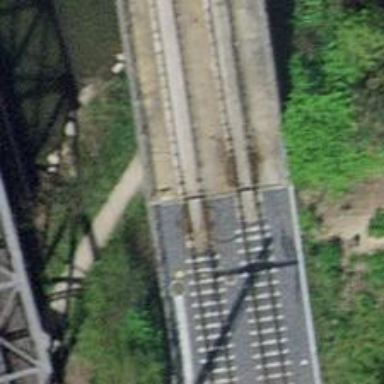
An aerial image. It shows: Tram bridge with electrified contact lines. It has one track passing through.